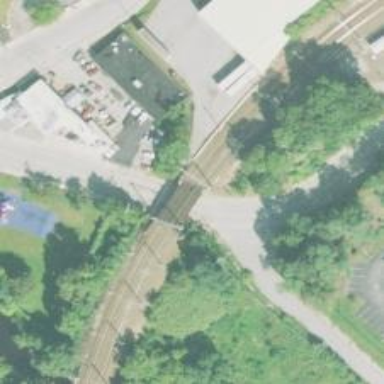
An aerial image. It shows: Bridge over electrified railway with contact line.